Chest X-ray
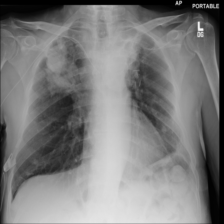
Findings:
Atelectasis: negative
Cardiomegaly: negative
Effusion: negative
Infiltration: negative
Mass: positive
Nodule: negative
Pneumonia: negative
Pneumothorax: negative
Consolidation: negative
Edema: negative
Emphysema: negative
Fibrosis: negative
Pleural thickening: negative
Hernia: negative